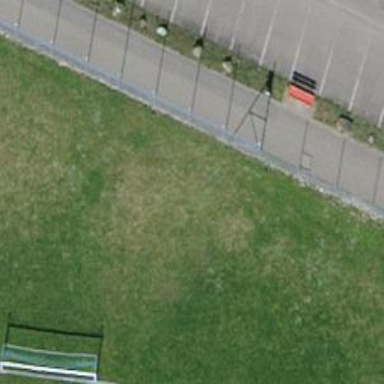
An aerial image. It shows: Bench.